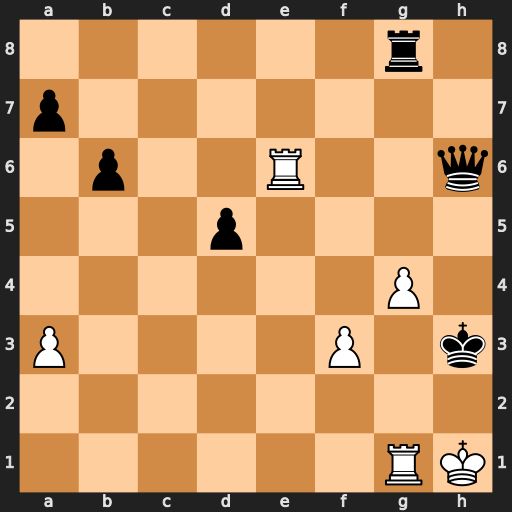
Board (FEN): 6r1/p7/1p2R2q/3p4/6P1/P4P1k/8/6RK
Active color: w
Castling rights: -
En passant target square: -
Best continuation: Rxh6#